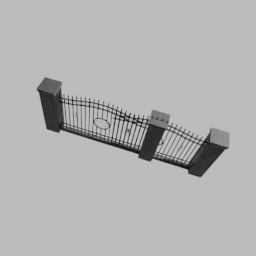
Label: architecture